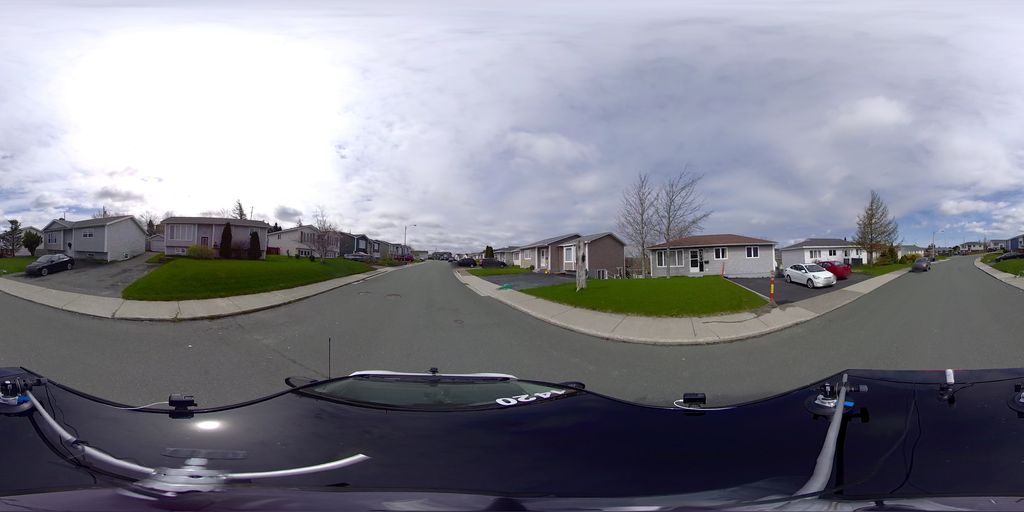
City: st_johns